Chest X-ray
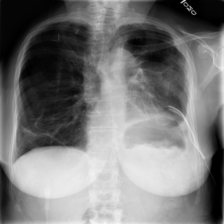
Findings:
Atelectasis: negative
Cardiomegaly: negative
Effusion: negative
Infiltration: negative
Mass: negative
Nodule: negative
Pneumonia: negative
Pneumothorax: negative
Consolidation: negative
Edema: negative
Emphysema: negative
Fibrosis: negative
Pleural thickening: negative
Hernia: negative